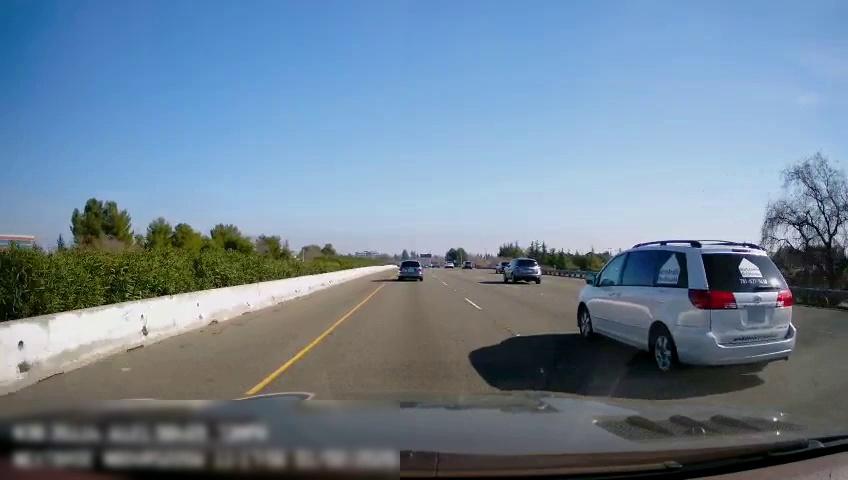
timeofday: Day
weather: Sunny
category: Drivable Space
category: Vehicles | Car
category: Vehicles | Car
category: Vehicles | SUV
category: Vehicles | Car
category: Vehicles | SUV
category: Vehicles | SUV
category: Lanes | Current Lane
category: Lanes | Current Lane